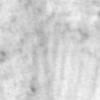
Label: no_change